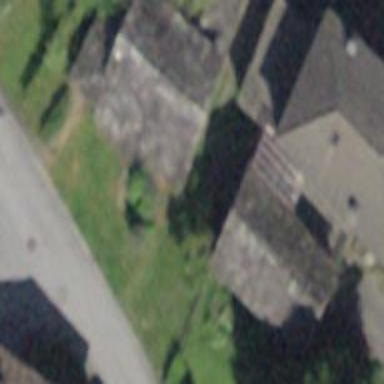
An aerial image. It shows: Shed.